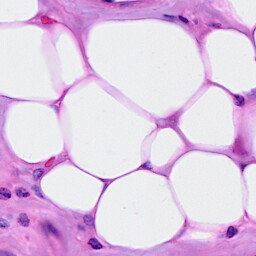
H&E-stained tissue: Breast